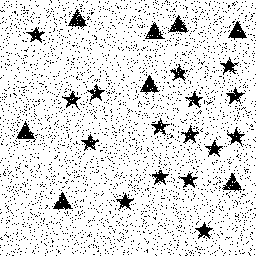
Squares: 0
Triangles: 8
Stars: 16
Total shapes: 24